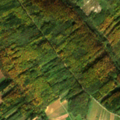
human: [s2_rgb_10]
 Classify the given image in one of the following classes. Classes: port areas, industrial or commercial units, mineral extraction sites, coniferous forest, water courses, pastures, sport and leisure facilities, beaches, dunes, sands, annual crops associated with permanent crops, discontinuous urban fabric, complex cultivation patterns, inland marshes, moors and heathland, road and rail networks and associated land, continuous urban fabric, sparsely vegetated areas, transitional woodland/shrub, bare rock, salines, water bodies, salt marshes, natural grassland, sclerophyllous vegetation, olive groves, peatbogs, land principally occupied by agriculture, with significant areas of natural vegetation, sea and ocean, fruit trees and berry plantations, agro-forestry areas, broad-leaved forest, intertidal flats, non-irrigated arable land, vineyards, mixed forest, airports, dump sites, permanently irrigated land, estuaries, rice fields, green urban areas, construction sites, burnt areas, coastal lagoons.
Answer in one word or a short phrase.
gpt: non-irrigated arable land, vineyards, broad-leaved forest, mixed forest